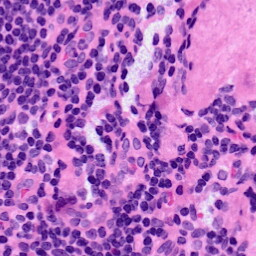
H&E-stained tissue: LymphNode